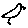
Label: bird